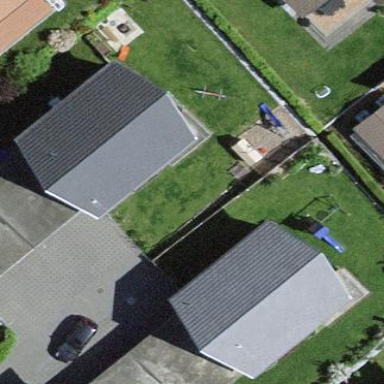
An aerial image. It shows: Residential building with gabled roof.